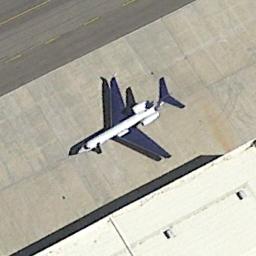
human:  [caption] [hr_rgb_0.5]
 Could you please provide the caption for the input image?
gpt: A plane is parked in the open space between the building and the runway .

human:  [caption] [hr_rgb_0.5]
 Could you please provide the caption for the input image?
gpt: A plane parked on the open area and a white building beside .

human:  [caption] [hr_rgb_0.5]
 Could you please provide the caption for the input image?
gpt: There is a blue-winged plane in a clearing, With a building next to the plane .

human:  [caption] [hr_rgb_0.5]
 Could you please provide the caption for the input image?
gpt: Here is an aircraft with dark blue wings and tail .

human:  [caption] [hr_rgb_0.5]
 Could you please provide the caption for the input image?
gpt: One plane is on the ground next to the buildings .